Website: macys
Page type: billing-address
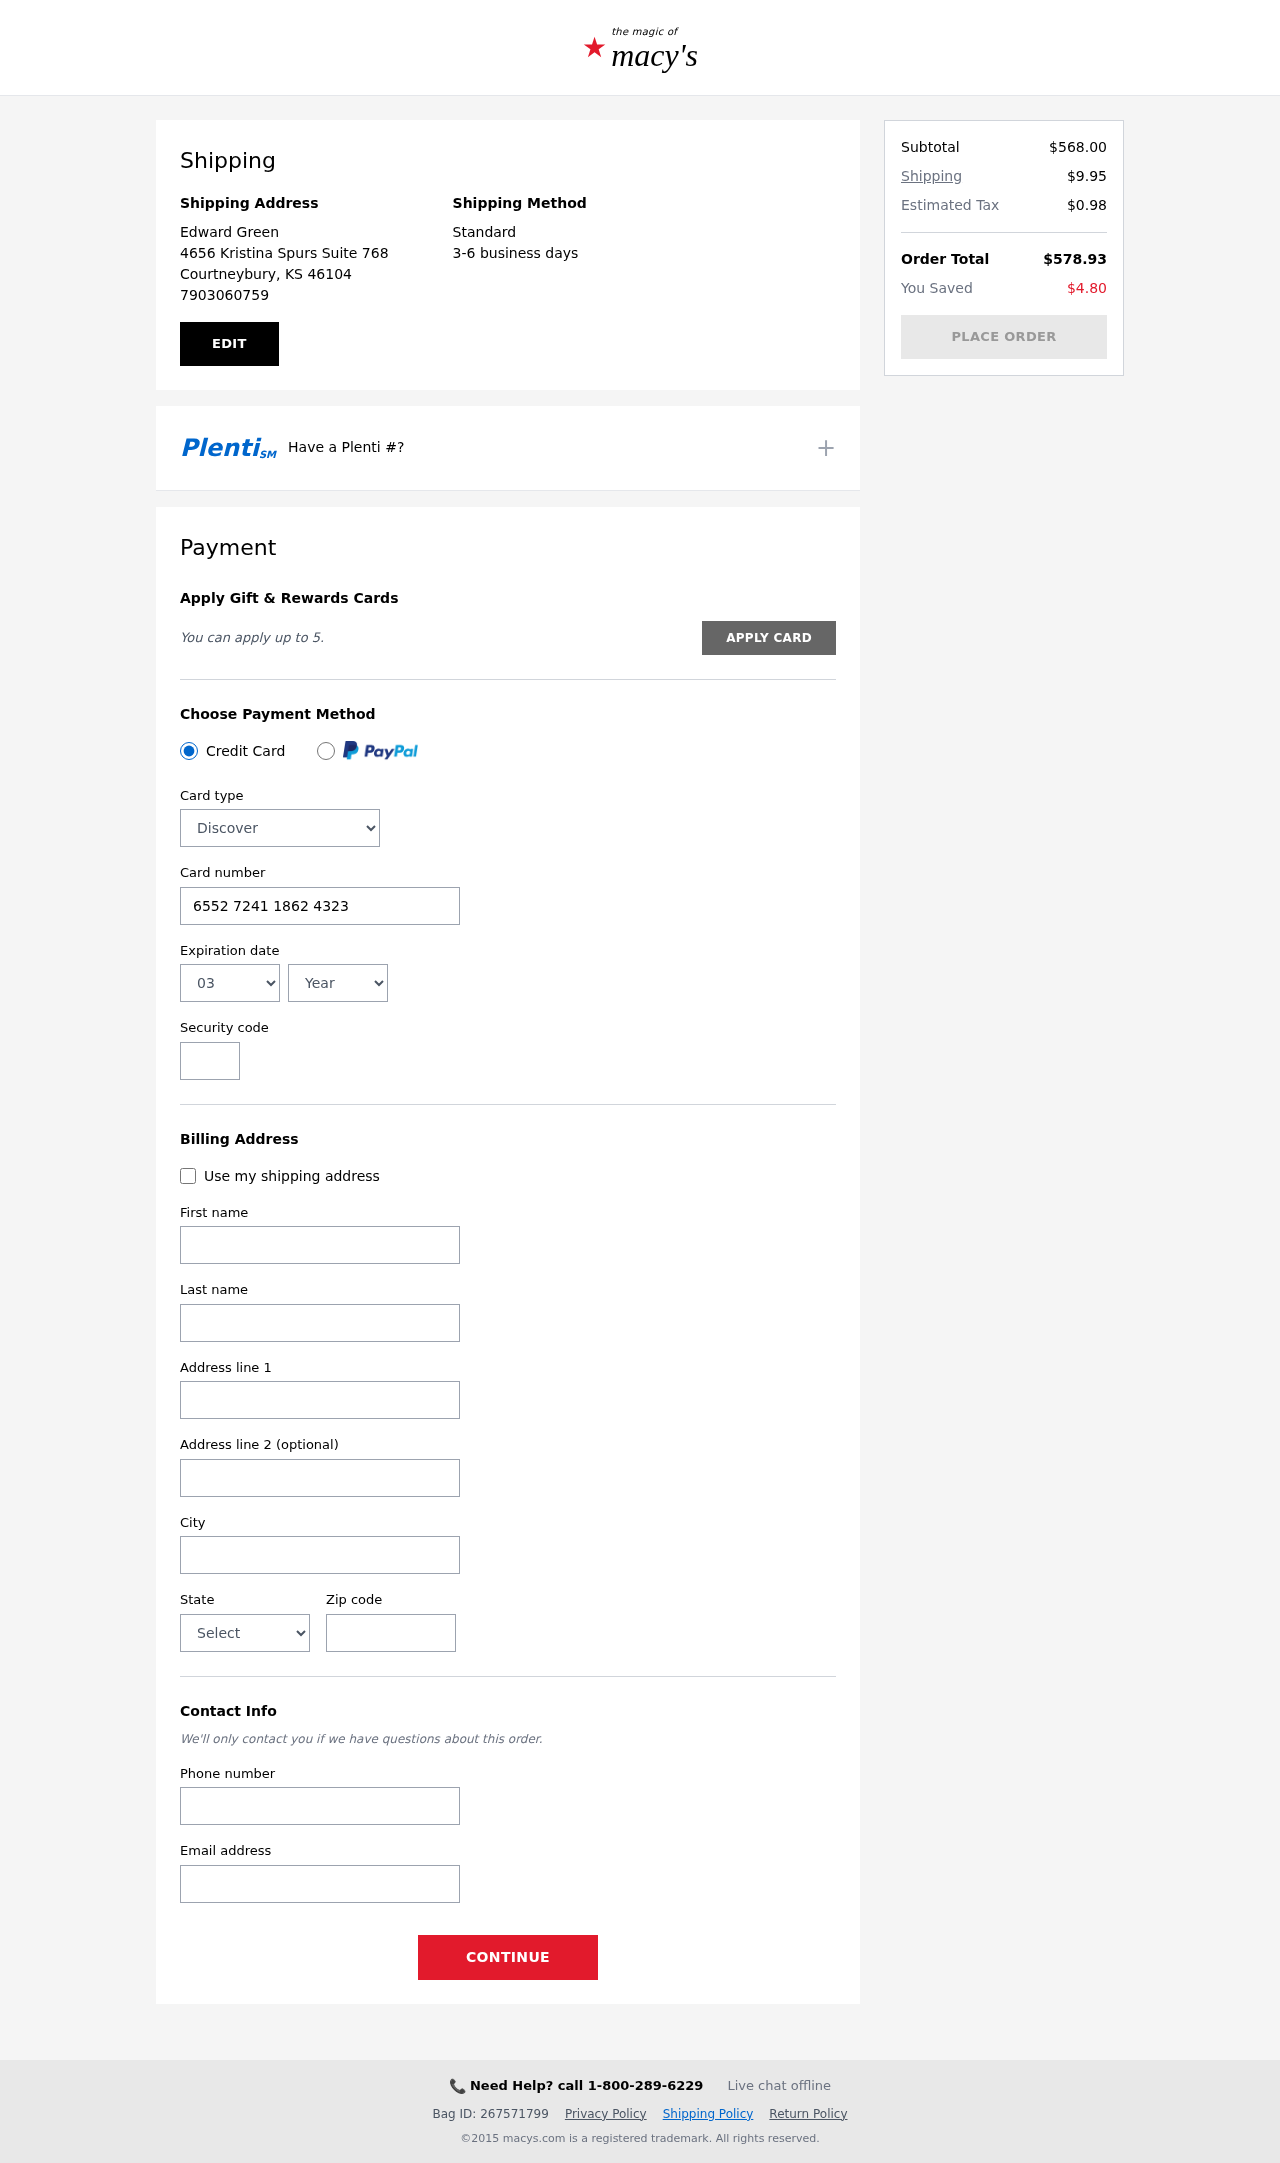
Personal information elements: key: PII_CARD_CVV
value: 496
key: PII_CARD_EXPIRY_MONTH
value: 03
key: PII_CARD_EXPIRY_YEAR
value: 29
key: PII_CARD_NUMBER
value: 6552 7241 1862 4323
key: PII_CARD_TYPE
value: Discover
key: PII_CITY
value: Courtneybury
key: PII_CITY_STATE_ZIP
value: Courtneybury, KS 46104
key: PII_EMAIL
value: edward.green@yahoo.com
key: PII_FIRSTNAME
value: Edward
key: PII_FULLNAME
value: Edward Green
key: PII_LASTNAME
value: Green
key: PII_PHONE
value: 7903060759
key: PII_POSTCODE
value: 46104
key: PII_STATE
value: Kansas
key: PII_STREET
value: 4656 Kristina Spurs Suite 768
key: PII_STREET2
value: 0992 Huff Squares
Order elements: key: ORDER_SUBTOTAL
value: $568.00
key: ORDER_SHIPPING_COST
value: $9.95
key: ORDER_TAX
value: $0.98
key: ORDER_TOTAL
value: $578.93
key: ORDER_SAVINGS
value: $4.80